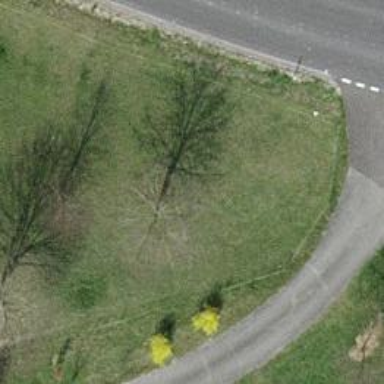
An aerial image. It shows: Beautiful tree in nature.